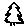
Label: tree